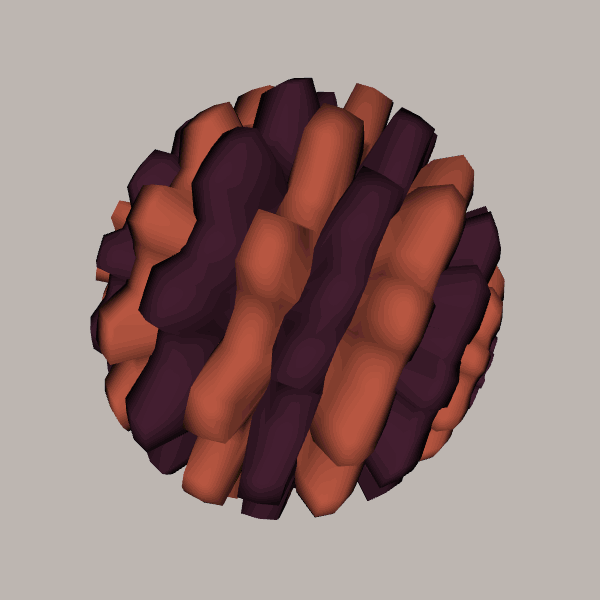
Background: light